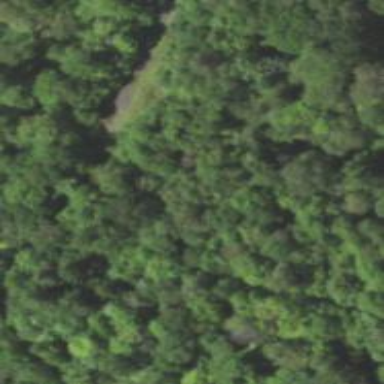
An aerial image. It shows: Abandoned narrow-gauge railway.